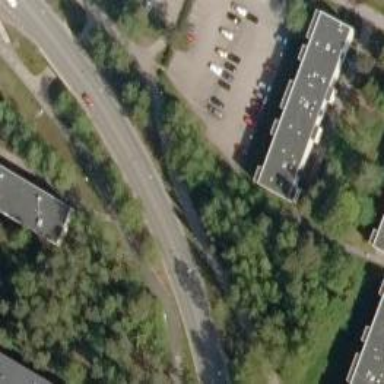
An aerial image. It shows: Asphalt cycleway.